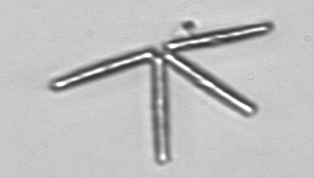
Label: Thalassionema